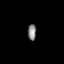
Tissue: lung
Cell type: Epithelial cells
Senescence score: 0.1964
Nuclear area (px): 132
Mean DAPI intensity: 134.015